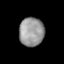
Tissue: prostate
Cell type: Epithelial cells
Senescence score: 0.3022
Nuclear area (px): 700
Mean DAPI intensity: 150.697